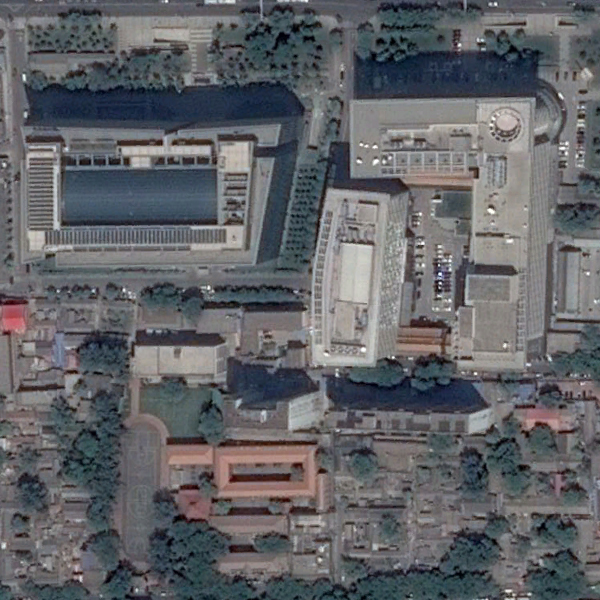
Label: Commercial